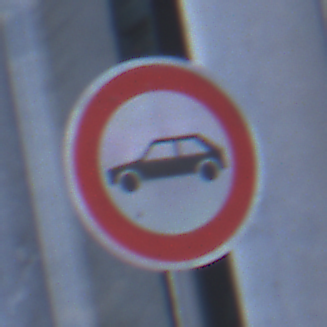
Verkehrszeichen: VerbotPersonenkraftwagen
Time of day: SunriseSunset
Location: Outdoor (Urban)
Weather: Clear
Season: NotSpecified
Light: Natural